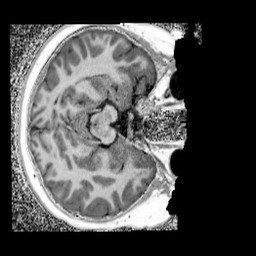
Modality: UNIT1_denoised
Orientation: axial
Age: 11
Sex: male
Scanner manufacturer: siemens
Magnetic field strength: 3 T
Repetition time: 4 s
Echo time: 0.00299 s